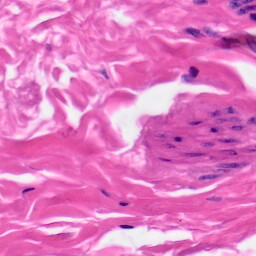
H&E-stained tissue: Skin